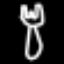
Label: fork